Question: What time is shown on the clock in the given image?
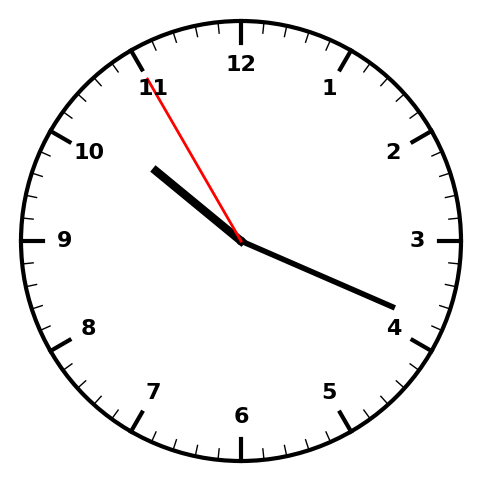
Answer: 10:18:55